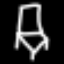
Label: chair